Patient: sex M, age 78
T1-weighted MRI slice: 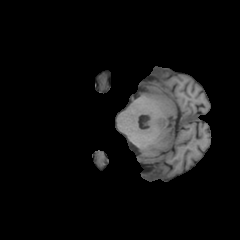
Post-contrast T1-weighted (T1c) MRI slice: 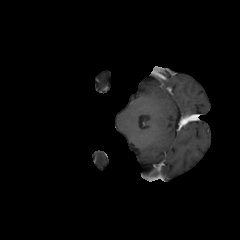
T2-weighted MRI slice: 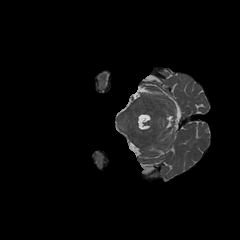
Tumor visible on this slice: no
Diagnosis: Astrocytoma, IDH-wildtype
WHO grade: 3